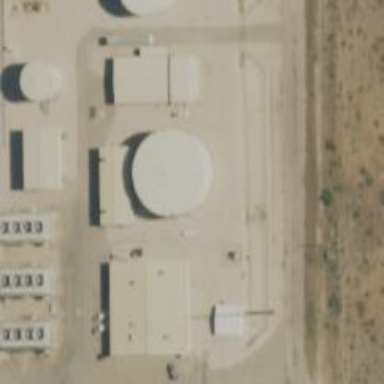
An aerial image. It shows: Storage tank that is man-made.